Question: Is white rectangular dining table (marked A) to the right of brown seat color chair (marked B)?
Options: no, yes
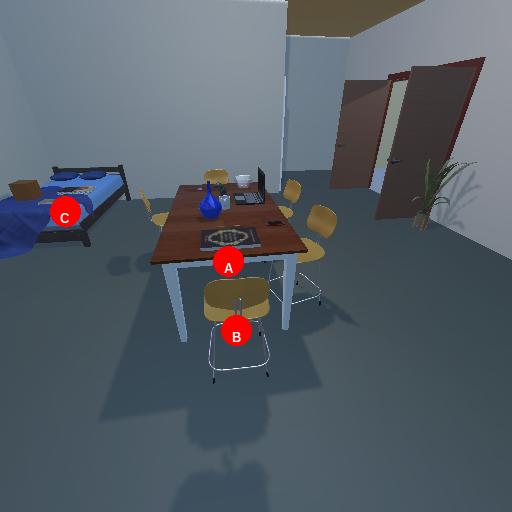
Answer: no